Question: I have a unordered list that based on my Style Sheet will either have 1, 2 or 3 columns.
I want to create a heading for the list and it should also respond to the screen size, so if I have 2 column list I should see 2 headings align with the list, or 3 if I have 3 columns.
The list if items will be dynamic so there can be any amount of items listed.
Example
<URL>
NOTE: the Log No Dimension (heading) in picture below is what I'm trying to add.
Result

'''
body{
font-family: "Tahoma";
}
ul {
border-bottom: 1.5px solid #ccc;
border-top: 1.5px solid #ccc;
columns: 1;
-webkit-columns: 1;
-moz-columns: 1;
margin: 0;
padding: 0;
list-style: none;
}
li{
position: relative;
border-bottom: 1px dotted #ccc;
list-style: none;
list-style-type: none;
width: 100%;
padding: 0;
}
ul li a {
float: right; /* width of icon + whitespace */
padding: 5px;
font-size: 14px;
}
labeltotal{
float: right;
font-size: 24px;
}
labeldetail{
font-size: 24px;
}
labeldetailsmall{
font-size: 14px;
}
@media (min-width: 480px) {
ul {
border-bottom: 1.5px solid #ccc;
border-top: 1.5px solid #ccc;
columns: 1;
-webkit-columns: 1;
-moz-columns: 1;
margin: 0;
padding: 0;
list-style: none;
}
}
@media (min-width: 568px) {
ul {
border-bottom: 1.5px solid #ccc;
border-top: 1.5px solid #ccc;
columns: 2;
-webkit-columns: 2;
-moz-columns: 2;
margin: 0;
padding: 0;
list-style: none;
}
}
@media (min-width: 768px) {
ul {
border-bottom: 1.5px solid #ccc;
border-top: 1.5px solid #ccc;
columns: 3;
-webkit-columns: 3;
-moz-columns: 3;
margin: 0;
padding: 0;
list-style: none;
}
}
'''
'''
<ul>
<li>
<labeldetailsmall>LOG000001 </labeldetailsmall><labeldetail>2,1 x2,3</labeldetail>
<a href="#" onclick="alert('Hello World')">edit</a>
<a href="#" onclick="alert('Hello World')">delete</a>
</li>
<li>
<labeldetailsmall>LOG000002 </labeldetailsmall><labeldetail>2,1 x 2,3</labeldetail>
<a href="#" onclick="alert('Hello World')">edit</a>
<a href="#" onclick="alert('Hello World')">delete</a>
</li>
<li>
</ul>
'''
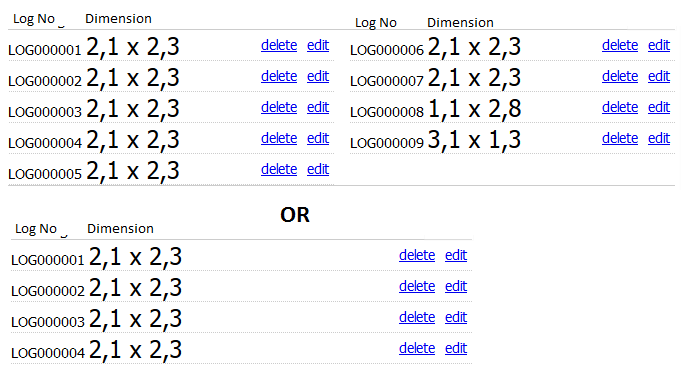
Answer: I do not recommend you to use this function, as it is rife with improper programming practices and may not be that efficient.
It works fine on the first page load, but on window resize, it becomes a 'little' hectic.
However, I wanted to challenge myself today and I took it on.
What this function basically does is that it gets the coordinates of all occurrences of a specified HTML tag ('labeldetailsmall' in this case), picks the elements closest to the top and appends a heading to each while removing the previously inserted heading elements.
The CSS is fuzzy and needs improving (for there is some overlapping of elements).
Once again, use this at your own risk... I just wanted to play with code, and ended up with this.
I just hope that you would get an idea of you could use to achieve what you want.
---
[UPDATED]
'''
function addThoseHeadings(elementTagInput, yourHEADING){
var elementTag = $( elementTagInput );
var allElementsObject = {positions : {}};
$(elementTag).each(function( index ) {
var theOffset = $(this).offset();
allElementsObject.positions[index] = {
left: theOffset.left,
top: theOffset.top
};
});
var arr = Object.keys( allElementsObject ).map(function ( key, subkey ) { return allElementsObject[key][subkey]['top']; });
var minimumOffset = Math.min.apply( null, arr );
$.each(allElementsObject.positions, function( indexUnwanted, valueOffsets ) {
if( valueOffsets.top == minimumOffset ){
var elementToAppendTo = document.elementFromPoint( valueOffsets.left, valueOffsets.top );
$( elementToAppendTo ).before( '<span class="replaceThese" style="left:'+(valueOffsets.left)+'px;top:'+(valueOffsets.top-35)+'px;">'+yourHEADING+'</span>' );
}
});
}
var yourHEADING = "Log No";
addThoseHeadings( "labeldetailsmall", yourHEADING );
$(window).resize(function() {
$( ".replaceThese" ).remove();
addThoseHeadings( "labeldetailsmall", yourHEADING );
});
'''
---
'''
span {
display: inline-block;
position: fixed;
}
'''
I hope that this would be of 'some' use to someone!